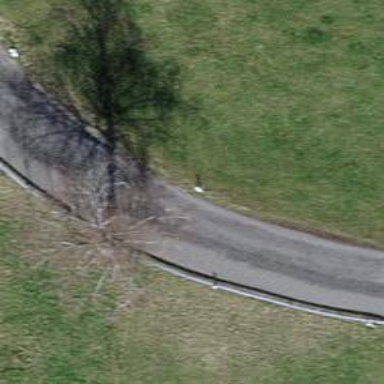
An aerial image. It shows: Urban tree adding natural touch to the cityscape.